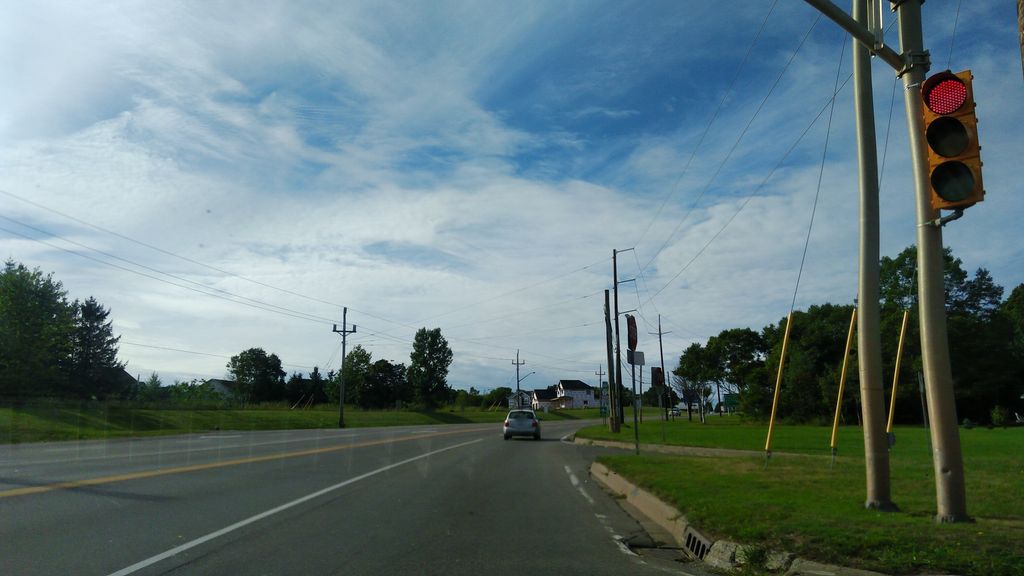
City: charlottetown